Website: lowes
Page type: payment
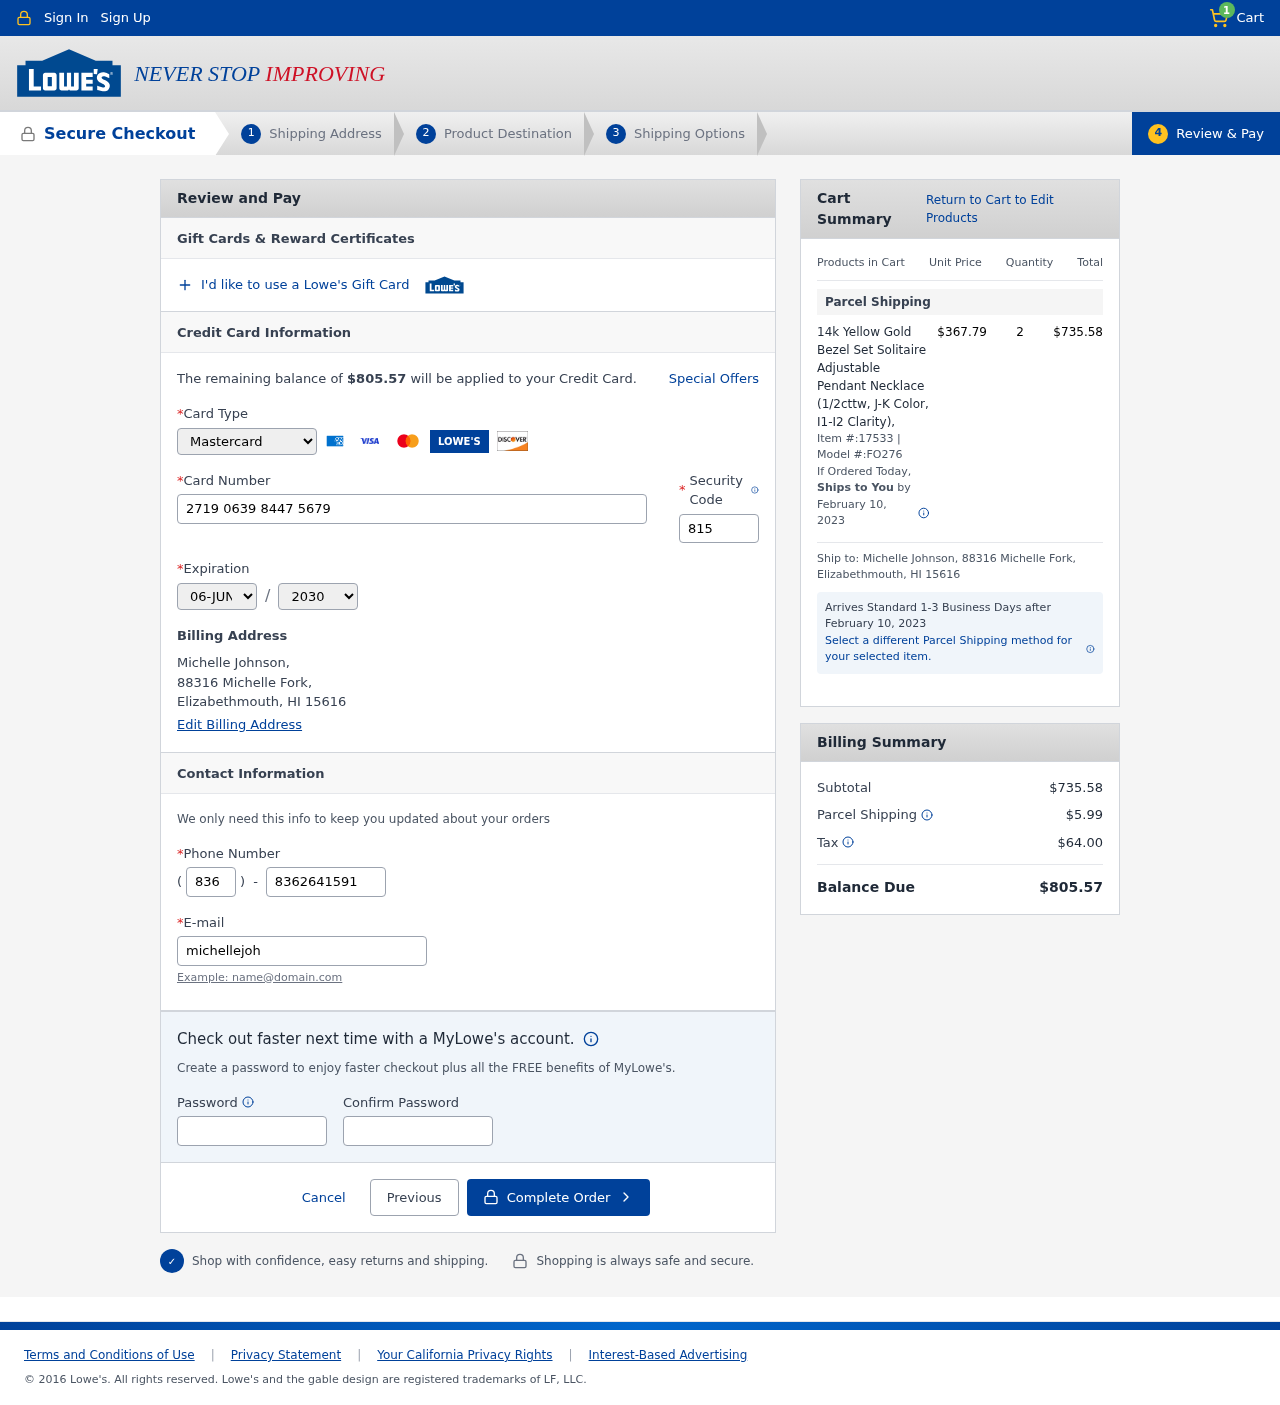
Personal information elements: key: PII_CARD_CVV
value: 815
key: PII_CARD_EXPIRY_MONTH
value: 06
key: PII_CARD_EXPIRY_YEAR
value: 30
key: PII_CARD_NUMBER
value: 2719 0639 8447 5679
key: PII_CARD_TYPE
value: Mastercard
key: PII_CITY_STATE_ZIP
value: Elizabethmouth, HI 15616
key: PII_EMAIL
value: michellejohnson@gmail.com
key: PII_FULLNAME
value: Michelle Johnson,
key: PII_PHONE
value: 8362641591
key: PII_PHONE_AREA
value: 836
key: PII_STREET
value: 88316 Michelle Fork,
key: PII_FULLNAME2
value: Michelle Johnson
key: PII_STREET2
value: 88316 Michelle Fork
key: PII_CITY_STATE_ZIP2
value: Elizabethmouth, HI 15616
Product elements: key: PRODUCT1_NAME
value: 14k Yellow Gold Bezel Set Solitaire Adjustable Pendant Necklace (1/2cttw, J-K Color, I1-I2 Clarity),
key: PRODUCT1_PRICE
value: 367.79
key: PRODUCT1_QUANTITY
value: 2
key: PRODUCT1_ITEM
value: Item #:17533
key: PRODUCT1_MODEL
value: Model #:FO276
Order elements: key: ORDER_NUM_ITEMS
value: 1
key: ORDER_TOTAL
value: $805.57
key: ORDER_SHIPPING_DATE
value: February 10, 2023
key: ORDER_SUBTOTAL
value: $735.58
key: ORDER_SHIPPING_DATE2
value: February 10, 2023
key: ORDER_SHIPPING_COST
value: $5.99
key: ORDER_TAX
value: $64.00